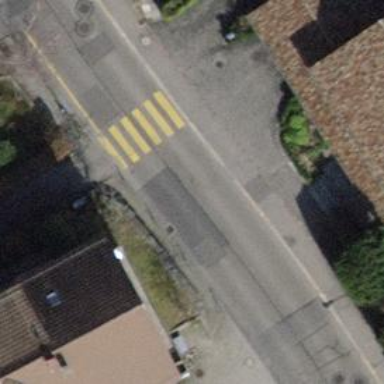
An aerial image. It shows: Uncontrolled zebra crossing on the road.